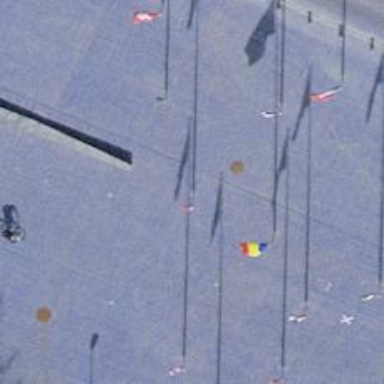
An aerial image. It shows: Flagpole structure.